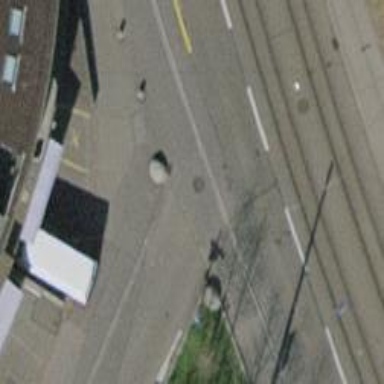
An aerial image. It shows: Unmarked crossing with traffic calming table.